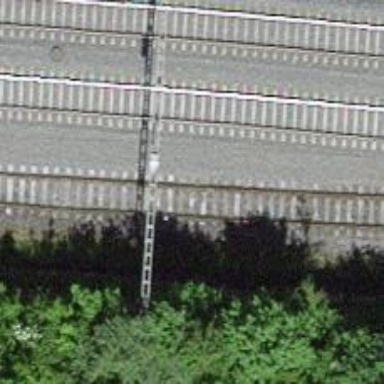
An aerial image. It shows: Electrified rail siding with contact line.